Question: My app launches the default android camera. However, I am having a problem editing the appearance of startActivityForResult. I just want to change the buttons of strings onStartActivityForResult to buttons that are green and red with no stings or words inside of them.
I have tried to automatically bypass this method and set the result as "OK" by setResult(RESULT_OK, intent); but that doesnt seem to work. I dont mind the camera taking the picture and launching to the next screen without launching startActivityForResult method.
Botton line I want to change the default buttons to something else...any ideas. Thank you in advance!!!

'''
public void takePhoto(View v) {
Intent intent = new Intent("android.media.action.IMAGE_CAPTURE");
photo= new File(Environment.getExternalStorageDirectory() + boo + "/patient.jpg");
imageUri = Uri.fromFile(photo);
intent.putExtra(MediaStore.EXTRA_OUTPUT, imageUri);
startActivityForResult(intent, TAKE_PICTURE);
}
@Override
protected void onActivityResult(int requestCode, int resultCode, Intent intent) {
super.onActivityResult(requestCode, resultCode, intent);
if (resultCode == Activity.RESULT_OK) {
Toast p = Toast.makeText(this, "code: " + resultCode, Toast.LENGTH_LONG);
p.show();
Intent intent2 = new Intent(NewPatient.this,PatientName.class);
startActivity(intent2);
}
}
'''
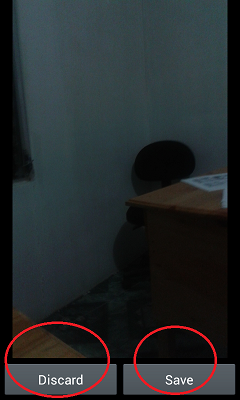
Answer: 'IMAGE_CAPTURE' intent launches another app. Usually it is the Camera app that shipped with the device, but the user may choose to install more camera apps, and decide to use any of them to fulfill the intent.
You have absolutely no control over look and feel of that other app. It may even decide not to open camera device.
If you care, you should implement your own custom camera activity.